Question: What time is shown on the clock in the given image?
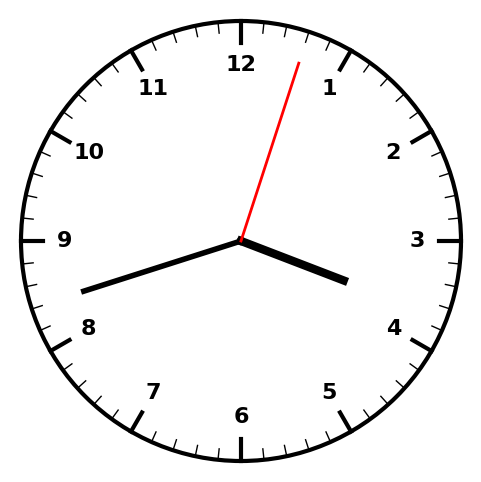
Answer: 03:42:03